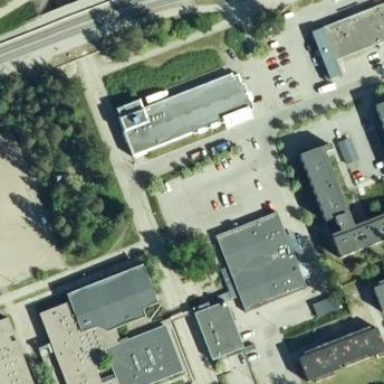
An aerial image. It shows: Parking area with surface.